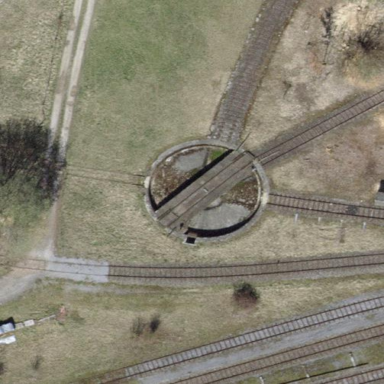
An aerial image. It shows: Yard with single track and railway turntable.